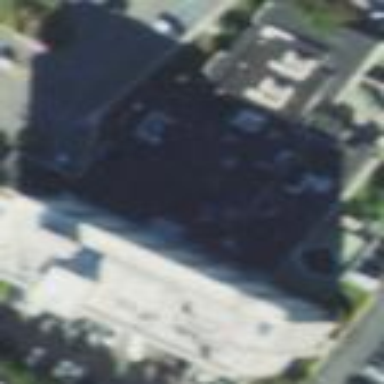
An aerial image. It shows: Hotel building.